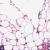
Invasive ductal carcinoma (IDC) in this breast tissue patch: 0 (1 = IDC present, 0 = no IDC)